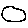
Label: circle